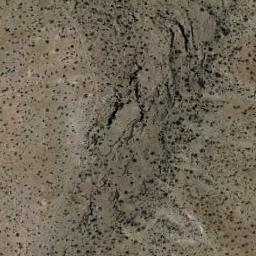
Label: chaparral